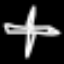
Label: airplane